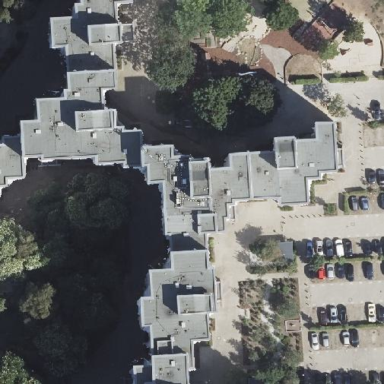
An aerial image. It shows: Flat-roofed apartment building with white facade.